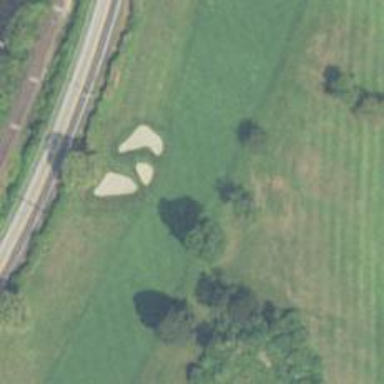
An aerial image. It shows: View of golf hole.